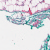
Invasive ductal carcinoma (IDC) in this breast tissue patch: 0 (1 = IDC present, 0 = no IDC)